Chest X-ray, PA view. Patient: 60 years old, sex F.
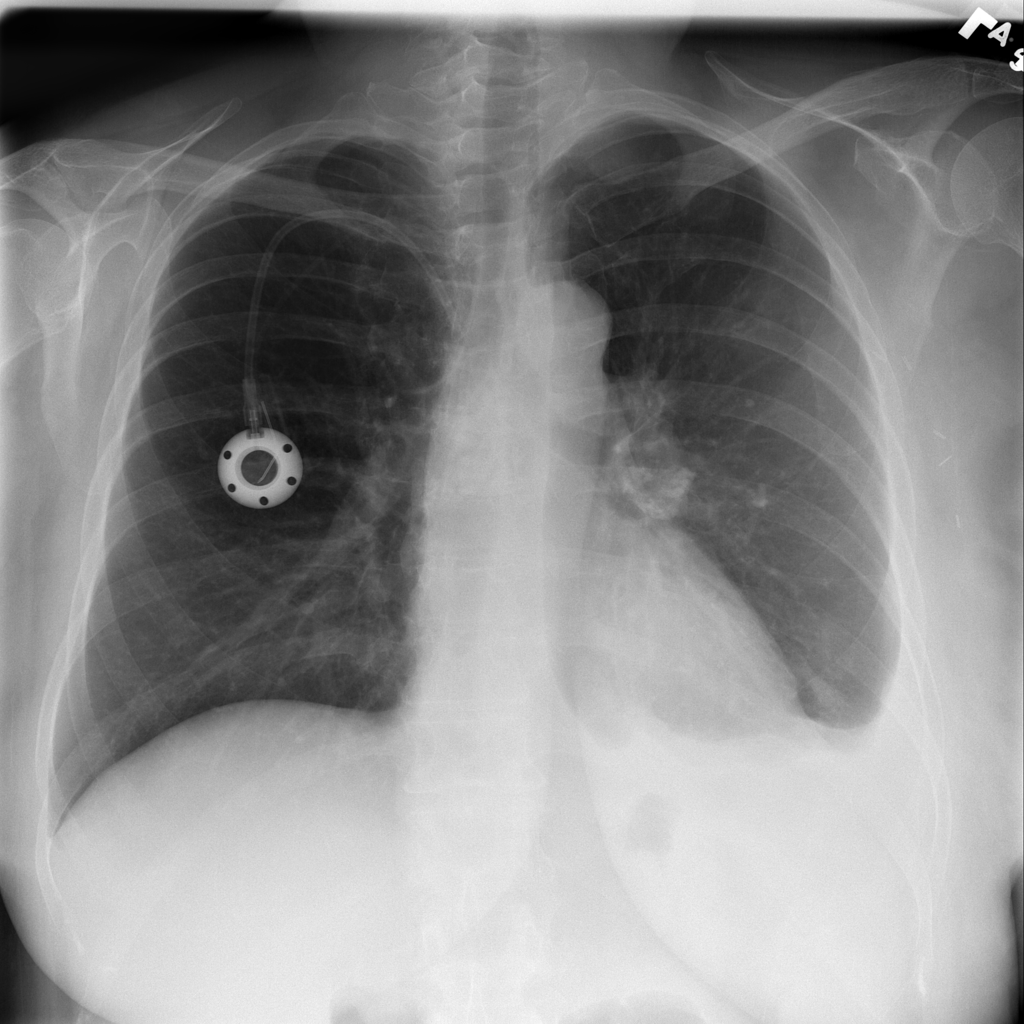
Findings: Effusion